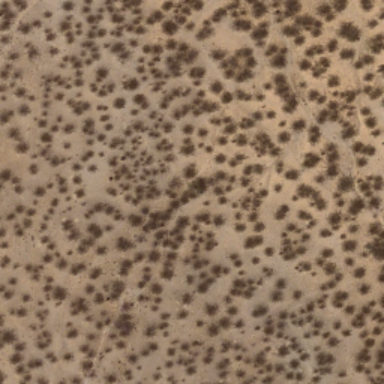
This is a chaparral .